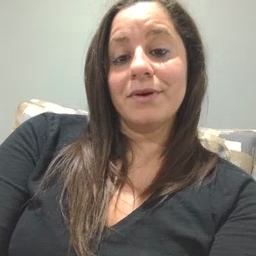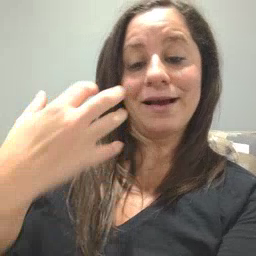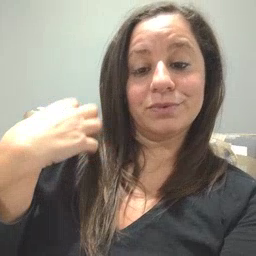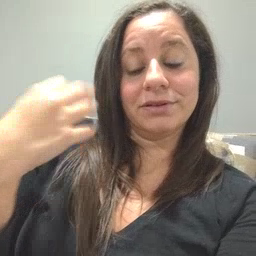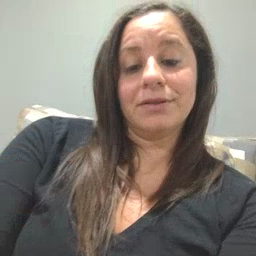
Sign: outside